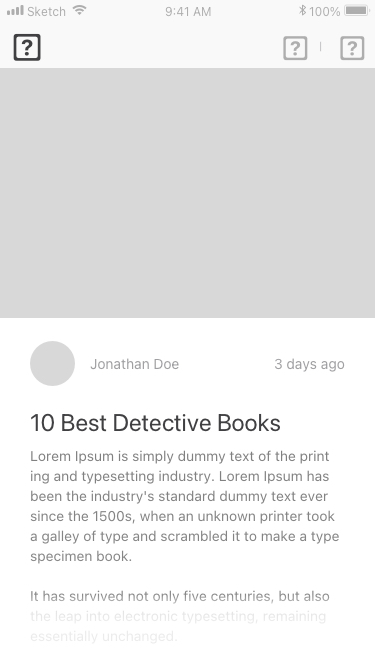
Text in this UI design:



|
Jonathan Doe
3 days ago
10 Best Detective Books
Lorem Ipsum is simply dummy text of the print ing and typesetting industry. Lorem Ipsum has been the industry's standard dummy text ever since the 1500s, when an unknown printer took a galley of type and scrambled it to make a type specimen book.

It has survived not only five centuries, but also the leap into electronic typesetting, remaining essentially unchanged.

Lorem Ipsum passages, and more recently with desktop publishing software like Aldus PageMaker including versions of Lorem Ipsum.

It has survived not only five centuries, but also the leap into electronic typesetting, remaining essentially unchanged. It was popularised in the 1960s with the release of Letraset sheets containing.